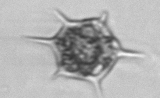
Label: Dictyocha